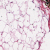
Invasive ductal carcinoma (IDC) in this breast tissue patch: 0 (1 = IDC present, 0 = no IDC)